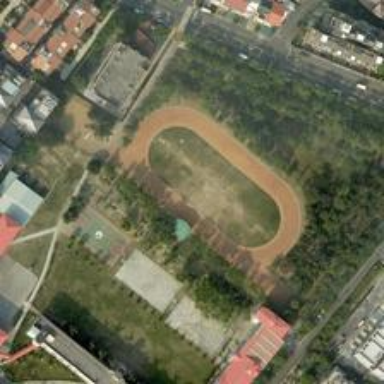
A tranquil exercise yard consists of a football field and a basketball court, with many high-rise buildings nearby .